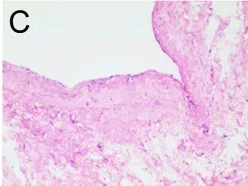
Hyalinosis ,. Lymphocyte infiltration,the immuohistochemical staining showing the positive expression of Ki-67, Vim, SMA, MC.
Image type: pathology (h&e)